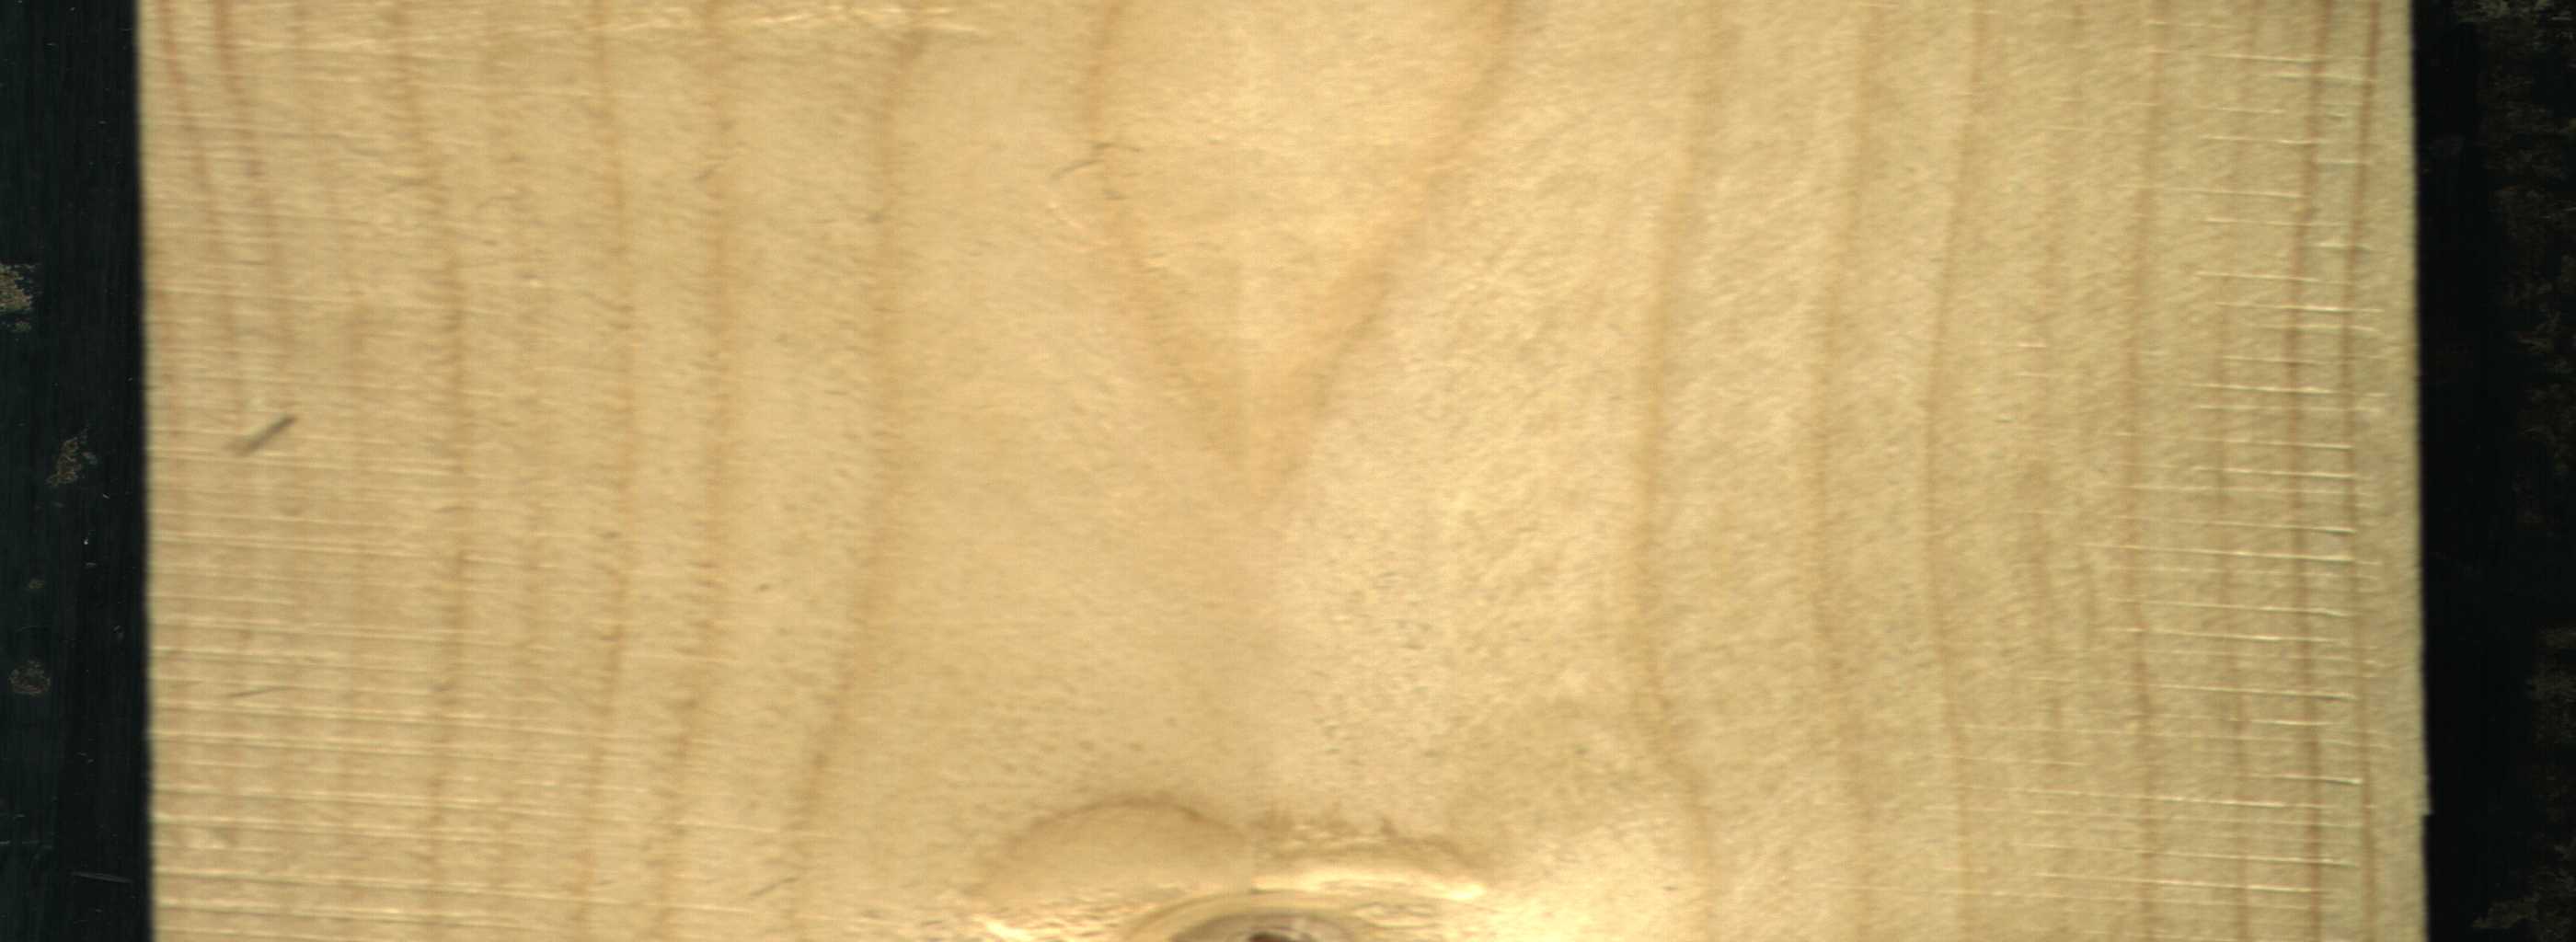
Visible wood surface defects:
Live_Knot